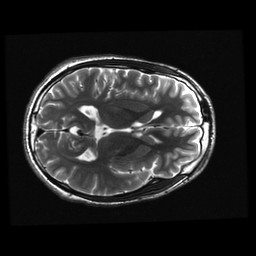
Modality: T2w
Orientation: axial
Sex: male
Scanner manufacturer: ge
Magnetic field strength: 3 T
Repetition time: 5 s
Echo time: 0.101 s